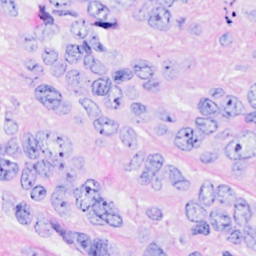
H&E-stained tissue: Breast